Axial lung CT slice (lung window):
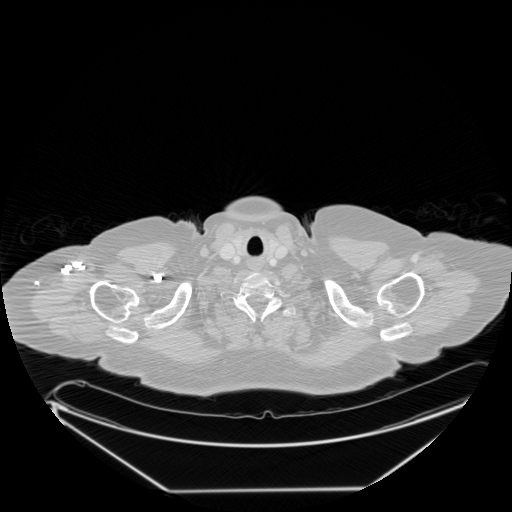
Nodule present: no